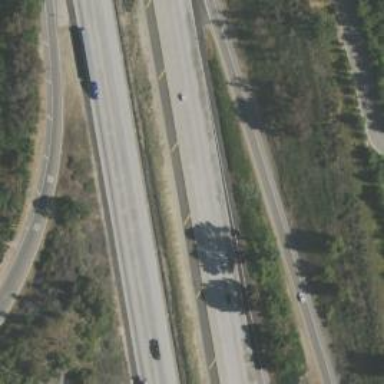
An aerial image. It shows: Motorway.